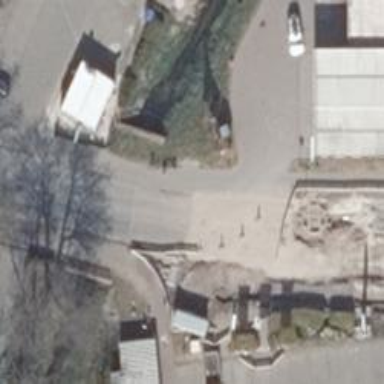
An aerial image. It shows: Footway on bridge.